Question: Recently, I don't know what happened and the home page of my WordPress website: <URL>
So I tried the following but had no success:
1. Deactivated all the plugins at once and the reactivated them gradually
2. Renamed .htaccess file from file manager using cpanel, but no success
3. Updated everything (even though rechecking for updates for WordPress version even when it was already on latest version
4. Changed the default theme
5. Rechecked the site's and home page URLs in wp-options in the database from phpMyadmin using cpanel and the URLs are okay i.e: https://www.tomandlola.com for both of them.
6. Tried to add define lines to wp-config.php: define( 'WP_HOME', 'http://www.tomandlola.com' ); define( 'WP_SITEURL', 'http://www.tomandlola.com' );
7. Tried to add these in functions.php update_option( 'siteurl', 'http://www.tomandlola.com' ); update_option( 'home', 'http://www.tomandlola.com' );
But still no success.
This is what my site's homepage is showing

One more thing I noticed was that when I tried to access the website using a VPN, it worked fine even with www but without VPN it shows this JSON on the home page with www. I don't know if its some IP address issue or DNS or just some corrupted file somewhere.
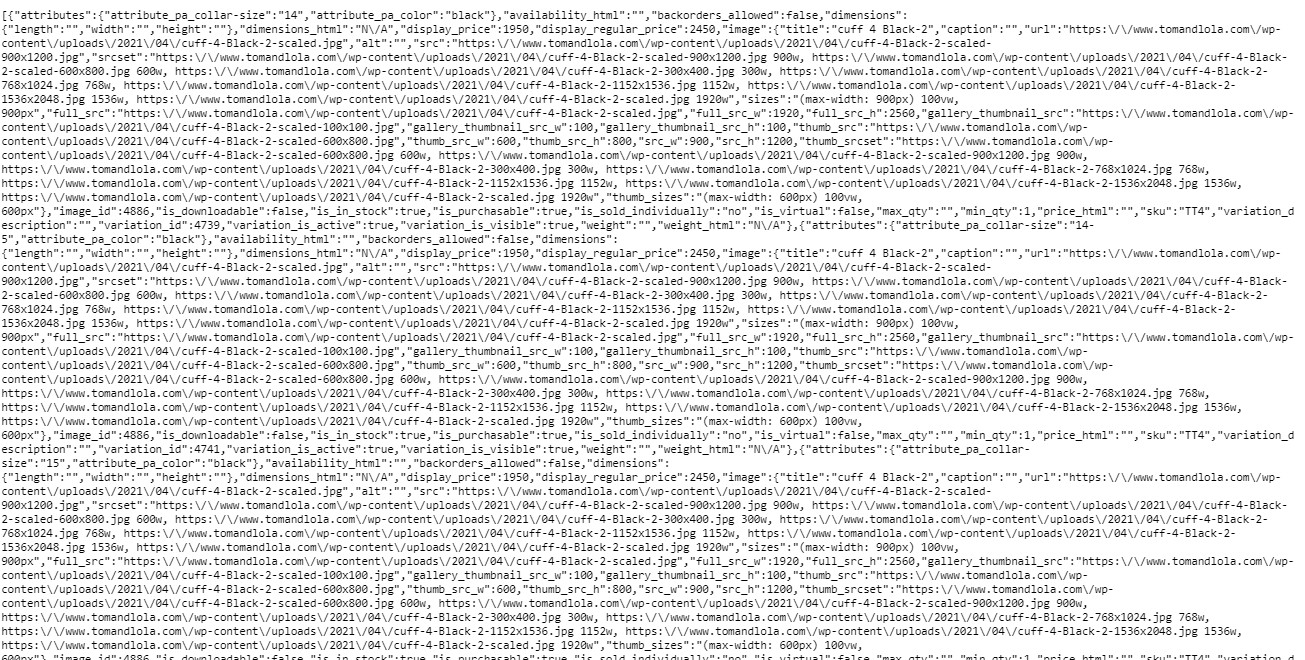
Answer: I suspect it to be a DNS propagation issue. Based on the info shared in the question, it looks like the DNS records were not propagated everywhere so for some networks you were not resolving and for some networks(VPN) the domain with www was resolving to the correct IP address.
I can't seem to replicate this at my end currently. Any screenshot or more info will be helpful in identifying the root cause.